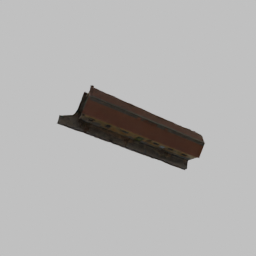
Label: architecture